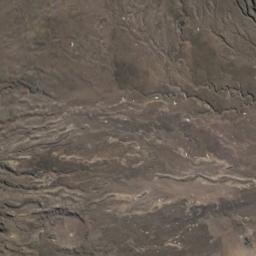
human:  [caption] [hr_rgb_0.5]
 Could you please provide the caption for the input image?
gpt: It is a large piece of yellow desert with wavy stripes .

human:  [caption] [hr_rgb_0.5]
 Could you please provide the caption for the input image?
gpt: There is a little grain in this desert .

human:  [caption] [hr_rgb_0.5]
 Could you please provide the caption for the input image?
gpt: The desert is on the hill full of black sand .

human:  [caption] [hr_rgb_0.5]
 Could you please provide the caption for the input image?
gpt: The desert has dark gray soil and some dunes of different sizes .

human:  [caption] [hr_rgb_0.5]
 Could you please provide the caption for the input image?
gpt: A brown desert covered with bare land and some fissures .